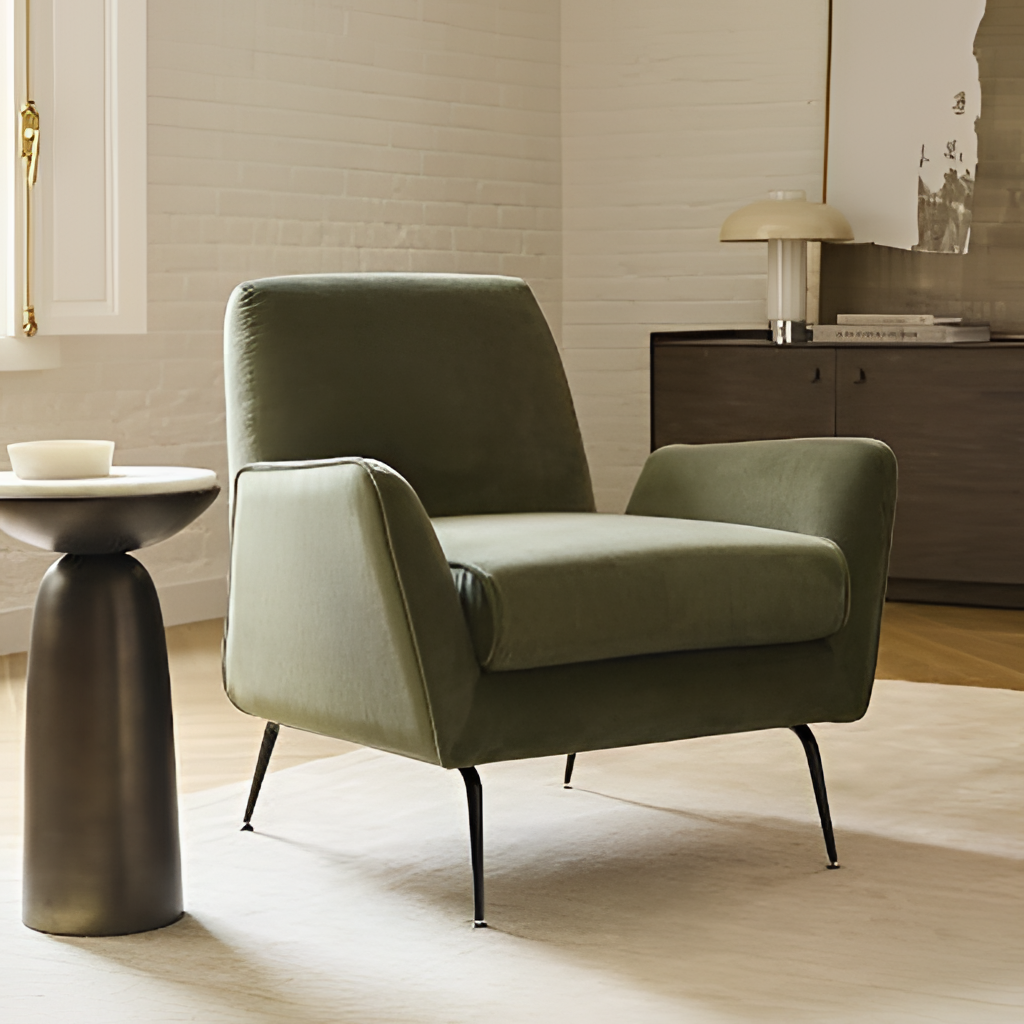
living room, velvet armchair, wood flooring, with plank pattern, white brick wallpaper, with solid pattern, modern